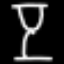
Label: hourglass